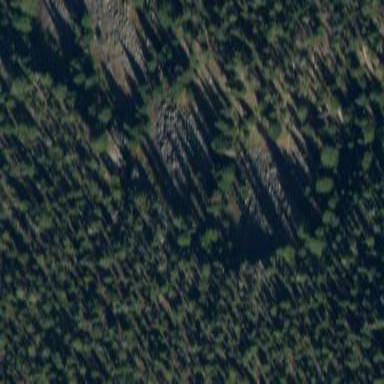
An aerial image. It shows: Natural scree.